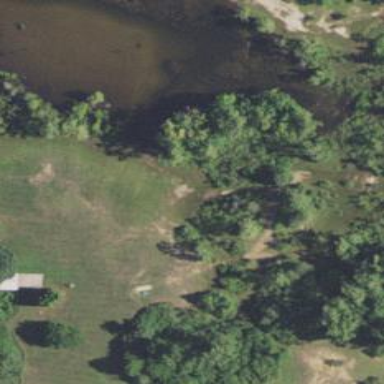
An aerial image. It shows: Disc golf basket.